Field crop: maize
Growth stage: 1
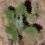
Species: chenopodium